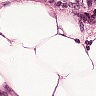
Metastatic tissue present: yes